Question: First of all, I'm newbie in LibGDX.
I'm making a game where players may see all achievements in a screen, so I'm using a for this.
The achievements are shown in a form of pop up (see image below). The list of achievements will be inside those red lines.

The problem is: the screen only shows when I added a widget to the ScrollPane.
- When I the ScrollPane, everything is .
- But when I , the screen again.
- I figured out that (not just table) I put inside the will result in .
- If I set it to , it .
'''
public void show() {
stage = new Stage();
roomScreenUI = new RoomScreenUI();
roomScreenUI.setName("RoomScreenUI");
stage.addActor(roomScreenUI);
roomScreenButton = new RoomScreenButton[5];
for(int i=0; i<roomScreenButton.length; i++){
roomScreenButton[i] = new RoomScreenButton(i+1, roomScreenUI.getScaleFactor());
roomScreenButton[i].setName("RoomScreenButton");
stage.addActor(roomScreenButton[i]);
}
roomScreenAchievementUI = new RoomScreenAchievementUI(roomScreenUI.getScaleFactor());
roomScreenAchievementUI.setName("RoomScreenAchievementUI");
stage.addActor(roomScreenAchievementUI);
//----------------THE PROBLEM LIES HERE----------------//
achievementContainer = new Table();
scrollPane = new ScrollPane(achievementContainer);
// scrollPane = new ScrollPane(null); <-- If I replace it with this line, it works fine
//----------------THE PROBLEM LIES HERE----------------//
achievementTable = new Table();
achievementTable.setSize(roomScreenAchievementUI.getWidth() * 0.9f, roomScreenAchievementUI.getHeight() * 0.8f);
achievementTable.setPosition(roomScreenAchievementUI.getX() + roomScreenAchievementUI.getWidth() / 2 - achievementTable.getWidth() / 2, roomScreenAchievementUI.getY() + roomScreenAchievementUI.getHeight() * 0.48f - achievementTable.getHeight() / 2);
achievementTable.debug();
achievementTable.add(scrollPane).expand().fill();
achievementTable.setName("AchievementTable");
stage.addActor(achievementTable);
Gdx.input.setInputProcessor(stage);
}
public void render(float delta) {
Gdx.gl.glClearColor(0, 0, 0, 1);
Gdx.gl.glClear(GL20.GL_COLOR_BUFFER_BIT);
// ... code omitted ... //
stage.act(delta);
stage.draw();
}
'''
Anyone has any ideas about what's going on?
And how do I fix it?
Thx in advance...
After hours of experiment, I created a much simpler project with only and from a scratch:
(this is the actor)
'''
Texture texture;
Sprite sprite;
public TestActor(){
// I used the default generated image badlogic.jpg
texture = new Texture(Gdx.files.internal("badlogic.jpg"));
sprite = new Sprite(texture);
}
@Override
public void draw(Batch batch, float alpha){
batch.draw(sprite, 0, 0, Gdx.graphics.getWidth(), Gdx.graphics.getHeight());
}
'''
(this is the screen)
'''
Stage stage;
ScrollPane scrollPane;
Table outerTable, innerTable;
TestActor testActor;
@Override
public void show() {
stage = new Stage();
testActor = new TestActor();
stage.addActor(testActor);
//---------THE PROBLEM IS STILL HERE---------//
innerTable = new Table();
scrollPane = new ScrollPane(innerTable); // change it to null, it works
//---------THE PROBLEM IS STILL HERE---------//
outerTable = new Table();
outerTable.setPosition(0, 0);
outerTable.setSize(Gdx.graphics.getWidth(), Gdx.graphics.getHeight());
outerTable.debug();
outerTable.add(scrollPane).fill().expand();
stage.addActor(outerTable);
}
@Override
public void render(float delta) {
Gdx.gl.glClearColor(0, 0, 0, 1);
Gdx.gl.glClear(GL20.GL_COLOR_BUFFER_BIT);
stage.act(delta);
stage.draw();
}
'''
> Also I figured out something that may be a clue while I was debugging:
- At the , everything is rendered properly.
- Starting from , the screen goes black.
Is this a bug?
Or is it something that I misunderstand?
Any help would be greatly appreciated...
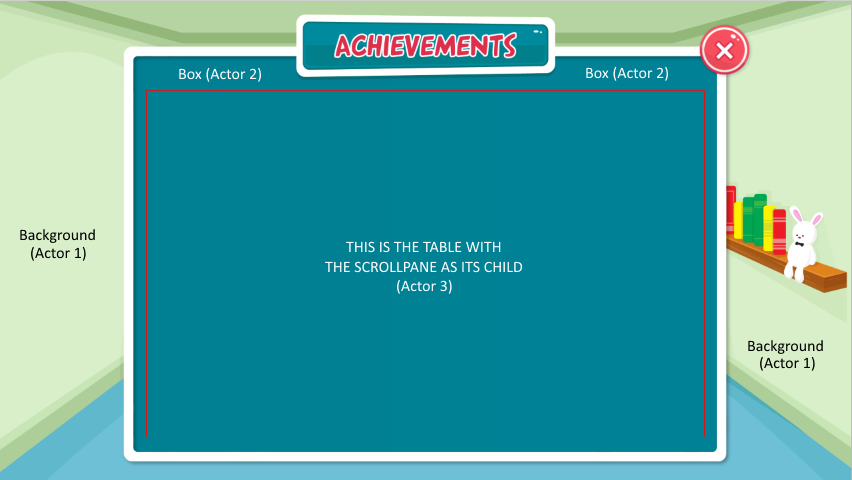
Answer: tray this code
example:
'''
public class TestActor extends Widget {
Texture texture;
Sprite sprite;
public TestActor(){
// I used the default generated image badlogic.jpg
texture = new Texture(Gdx.files.internal("badlogic.jpg"));
sprite = new Sprite(texture);
}
@Override
public void draw(Batch batch, float parentAlpha){
Color color = getColor();
batch.setColor(color.r, color.g, color.b, color.a * parentAlpha);
batch.draw(sprite, 0, 0, Gdx.graphics.getWidth(), Gdx.graphics.getHeight());
}
'''
}